Question: Could anybody suggest what I am doing wrong here?
I have created a Custom Workflow Activity using this sample <URL>. But this is not showing up as a plugin/activity type in Plugin Registration Tool. See image below:

My sample code for the activity below:
'''
using System;
using System.Collections.Generic;
using System.Linq;
using System.Text;
using System.Activities;
using Microsoft.Xrm.Sdk;
using Microsoft.Xrm.Sdk.Workflow;
namespace TestCustomWorkflowActivity
{
public class SampleCustomActivity : CodeActivity
{
protected override void Execute(CodeActivityContext executionContext)
{
//Create the tracing service
ITracingService tracingService = executionContext.GetExtension<ITracingService>();
//Create the context
IWorkflowContext context = executionContext.GetExtension<IWorkflowContext>();
IOrganizationServiceFactory serviceFactory = executionContext.GetExtension<IOrganizationServiceFactory>();
IOrganizationService service = serviceFactory.CreateOrganizationService(context.UserId);
}
}
}
'''
Dynamics CRM 2013 On Premises v 6.1.2.112 (SP1 UR2 installed)
Dynamics CRM 2015 Online
4.0
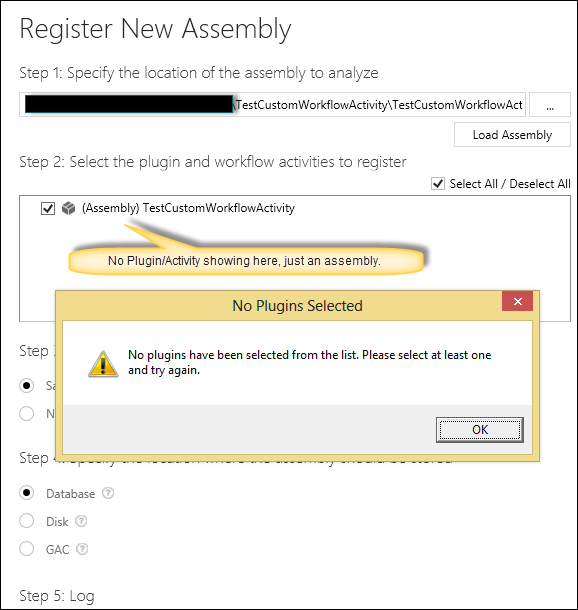
Answer: Is it a case that your holding class needs to be be public?
'''
class TestWfActivity
'''
Should be
'''
public class TestWfActivity
'''
Or that the Activity class should reside directly from your namepspace rather than insdie the TestWFActivity class.
Try either -
'''
using System;
using System.Collections.Generic;
using System.Linq;
using System.Text;
using System.Activities;
using Microsoft.Xrm.Sdk;
using Microsoft.Xrm.Sdk.Workflow;
namespace TestCustomWorkflowActivity
{
public class TestWfActivity
{
public class SampleCustomActivity : CodeActivity
{
protected override void Execute(CodeActivityContext executionContext)
{
//Create the tracing service
ITracingService tracingService = executionContext.GetExtension<ITracingService>();
//Create the context
IWorkflowContext context = executionContext.GetExtension<IWorkflowContext>();
IOrganizationServiceFactory serviceFactory = executionContext.GetExtension<IOrganizationServiceFactory>();
IOrganizationService service = serviceFactory.CreateOrganizationService(context.UserId);
}
}
}
}
'''
or
'''
using System;
using System.Collections.Generic;
using System.Linq;
using System.Text;
using System.Activities;
using Microsoft.Xrm.Sdk;
using Microsoft.Xrm.Sdk.Workflow;
namespace TestCustomWorkflowActivity
{
public class SampleCustomActivity : CodeActivity
{
protected override void Execute(CodeActivityContext executionContext)
{
//Create the tracing service
ITracingService tracingService = executionContext.GetExtension<ITracingService>();
//Create the context
IWorkflowContext context = executionContext.GetExtension<IWorkflowContext>();
IOrganizationServiceFactory serviceFactory = executionContext.GetExtension<IOrganizationServiceFactory>();
IOrganizationService service = serviceFactory.CreateOrganizationService(context.UserId);
}
}
}
'''